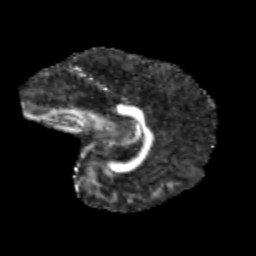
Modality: FA
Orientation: sagittal
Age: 11
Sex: male
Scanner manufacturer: siemens
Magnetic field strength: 3 T
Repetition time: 3.8 s
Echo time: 0.07 s